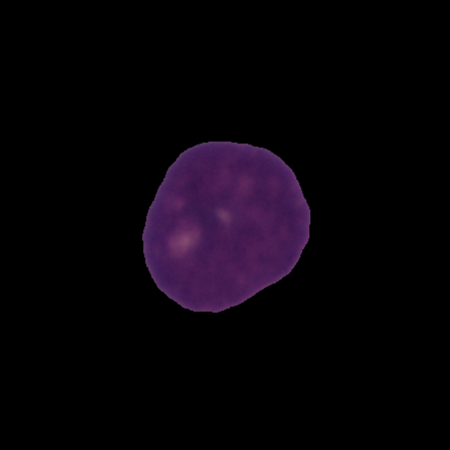
Label: cancer